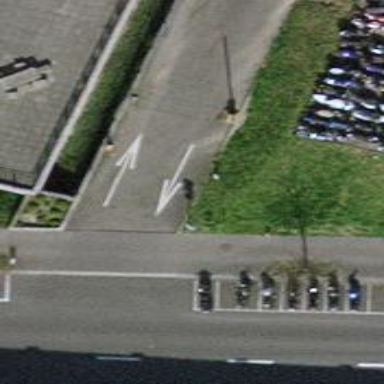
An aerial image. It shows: Lift gate barrier.